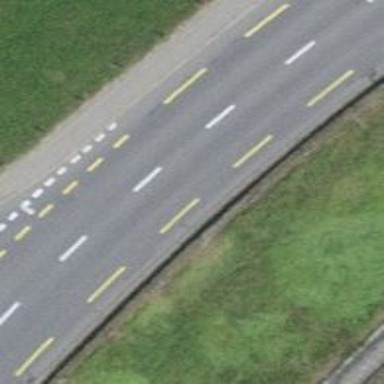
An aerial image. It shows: Primary highway with designated cycle lane.